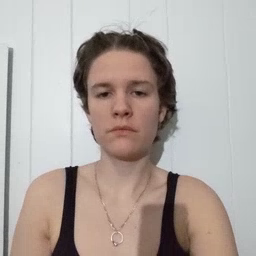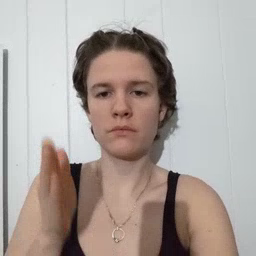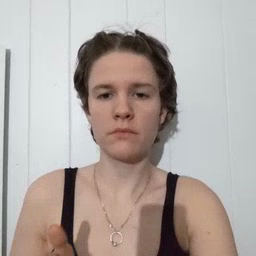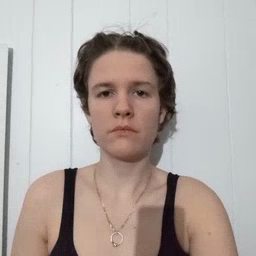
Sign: person